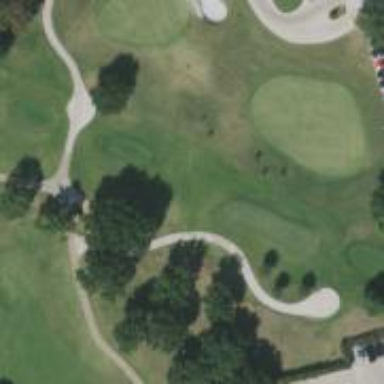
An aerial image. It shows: Path for golf carts.